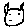
Label: cat